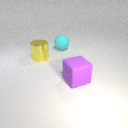
large yellow metal cylinder to the left of large purple rubber cube